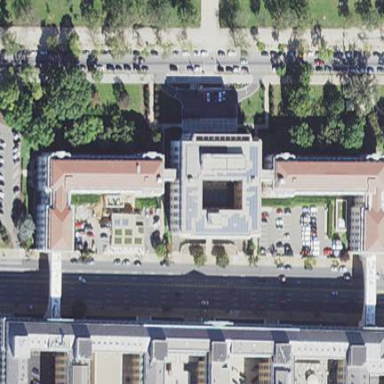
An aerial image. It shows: Government office building.